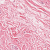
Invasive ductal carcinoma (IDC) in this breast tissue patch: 0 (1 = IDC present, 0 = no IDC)